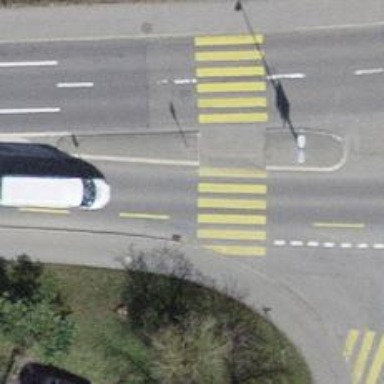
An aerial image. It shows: Asphalt footway with marked zebra crossing that includes pedestrian island.